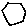
Label: hexagon